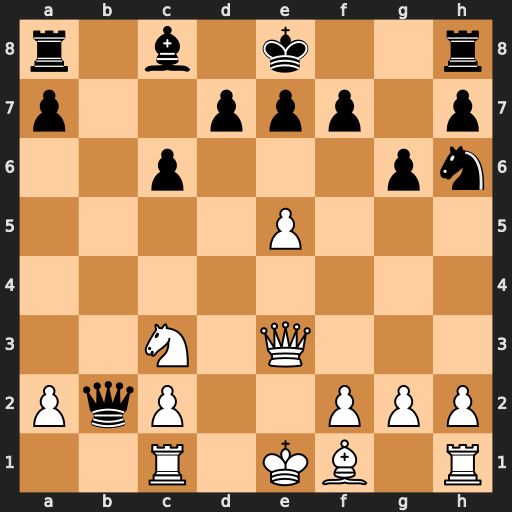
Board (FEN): r1b1k2r/p2ppp1p/2p3pn/4P3/8/2N1Q3/PqP2PPP/2R1KB1R
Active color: w
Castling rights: Kkq
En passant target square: -
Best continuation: Rb1 Qxc2 Rc1 Ng4 Rxc2 Nxe3 fxe3